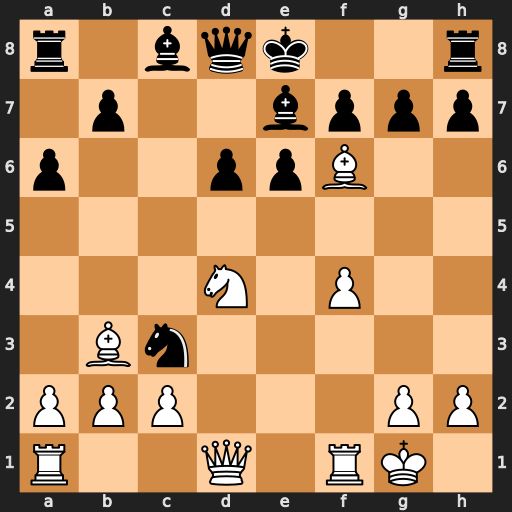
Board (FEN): r1bqk2r/1p2bppp/p2ppB2/8/3N1P2/1Bn5/PPP3PP/R2Q1RK1
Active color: w
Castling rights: kq
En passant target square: -
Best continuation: Bxe7 Nxd1 Bxd8